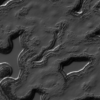
Label: not_dusty